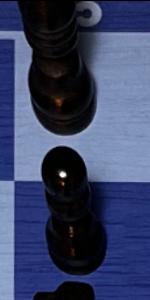
Label: Pawn_Black